Interaction volume radius: 10 \u00c5
Interaction volume height: 25 \u00c5
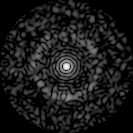
Disorder parameter: 0.8411